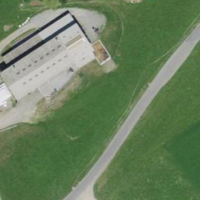
EUNIS habitat code: 24
Species observed at this site:
Pieris rapae